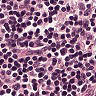
Metastatic tissue present: no